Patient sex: F
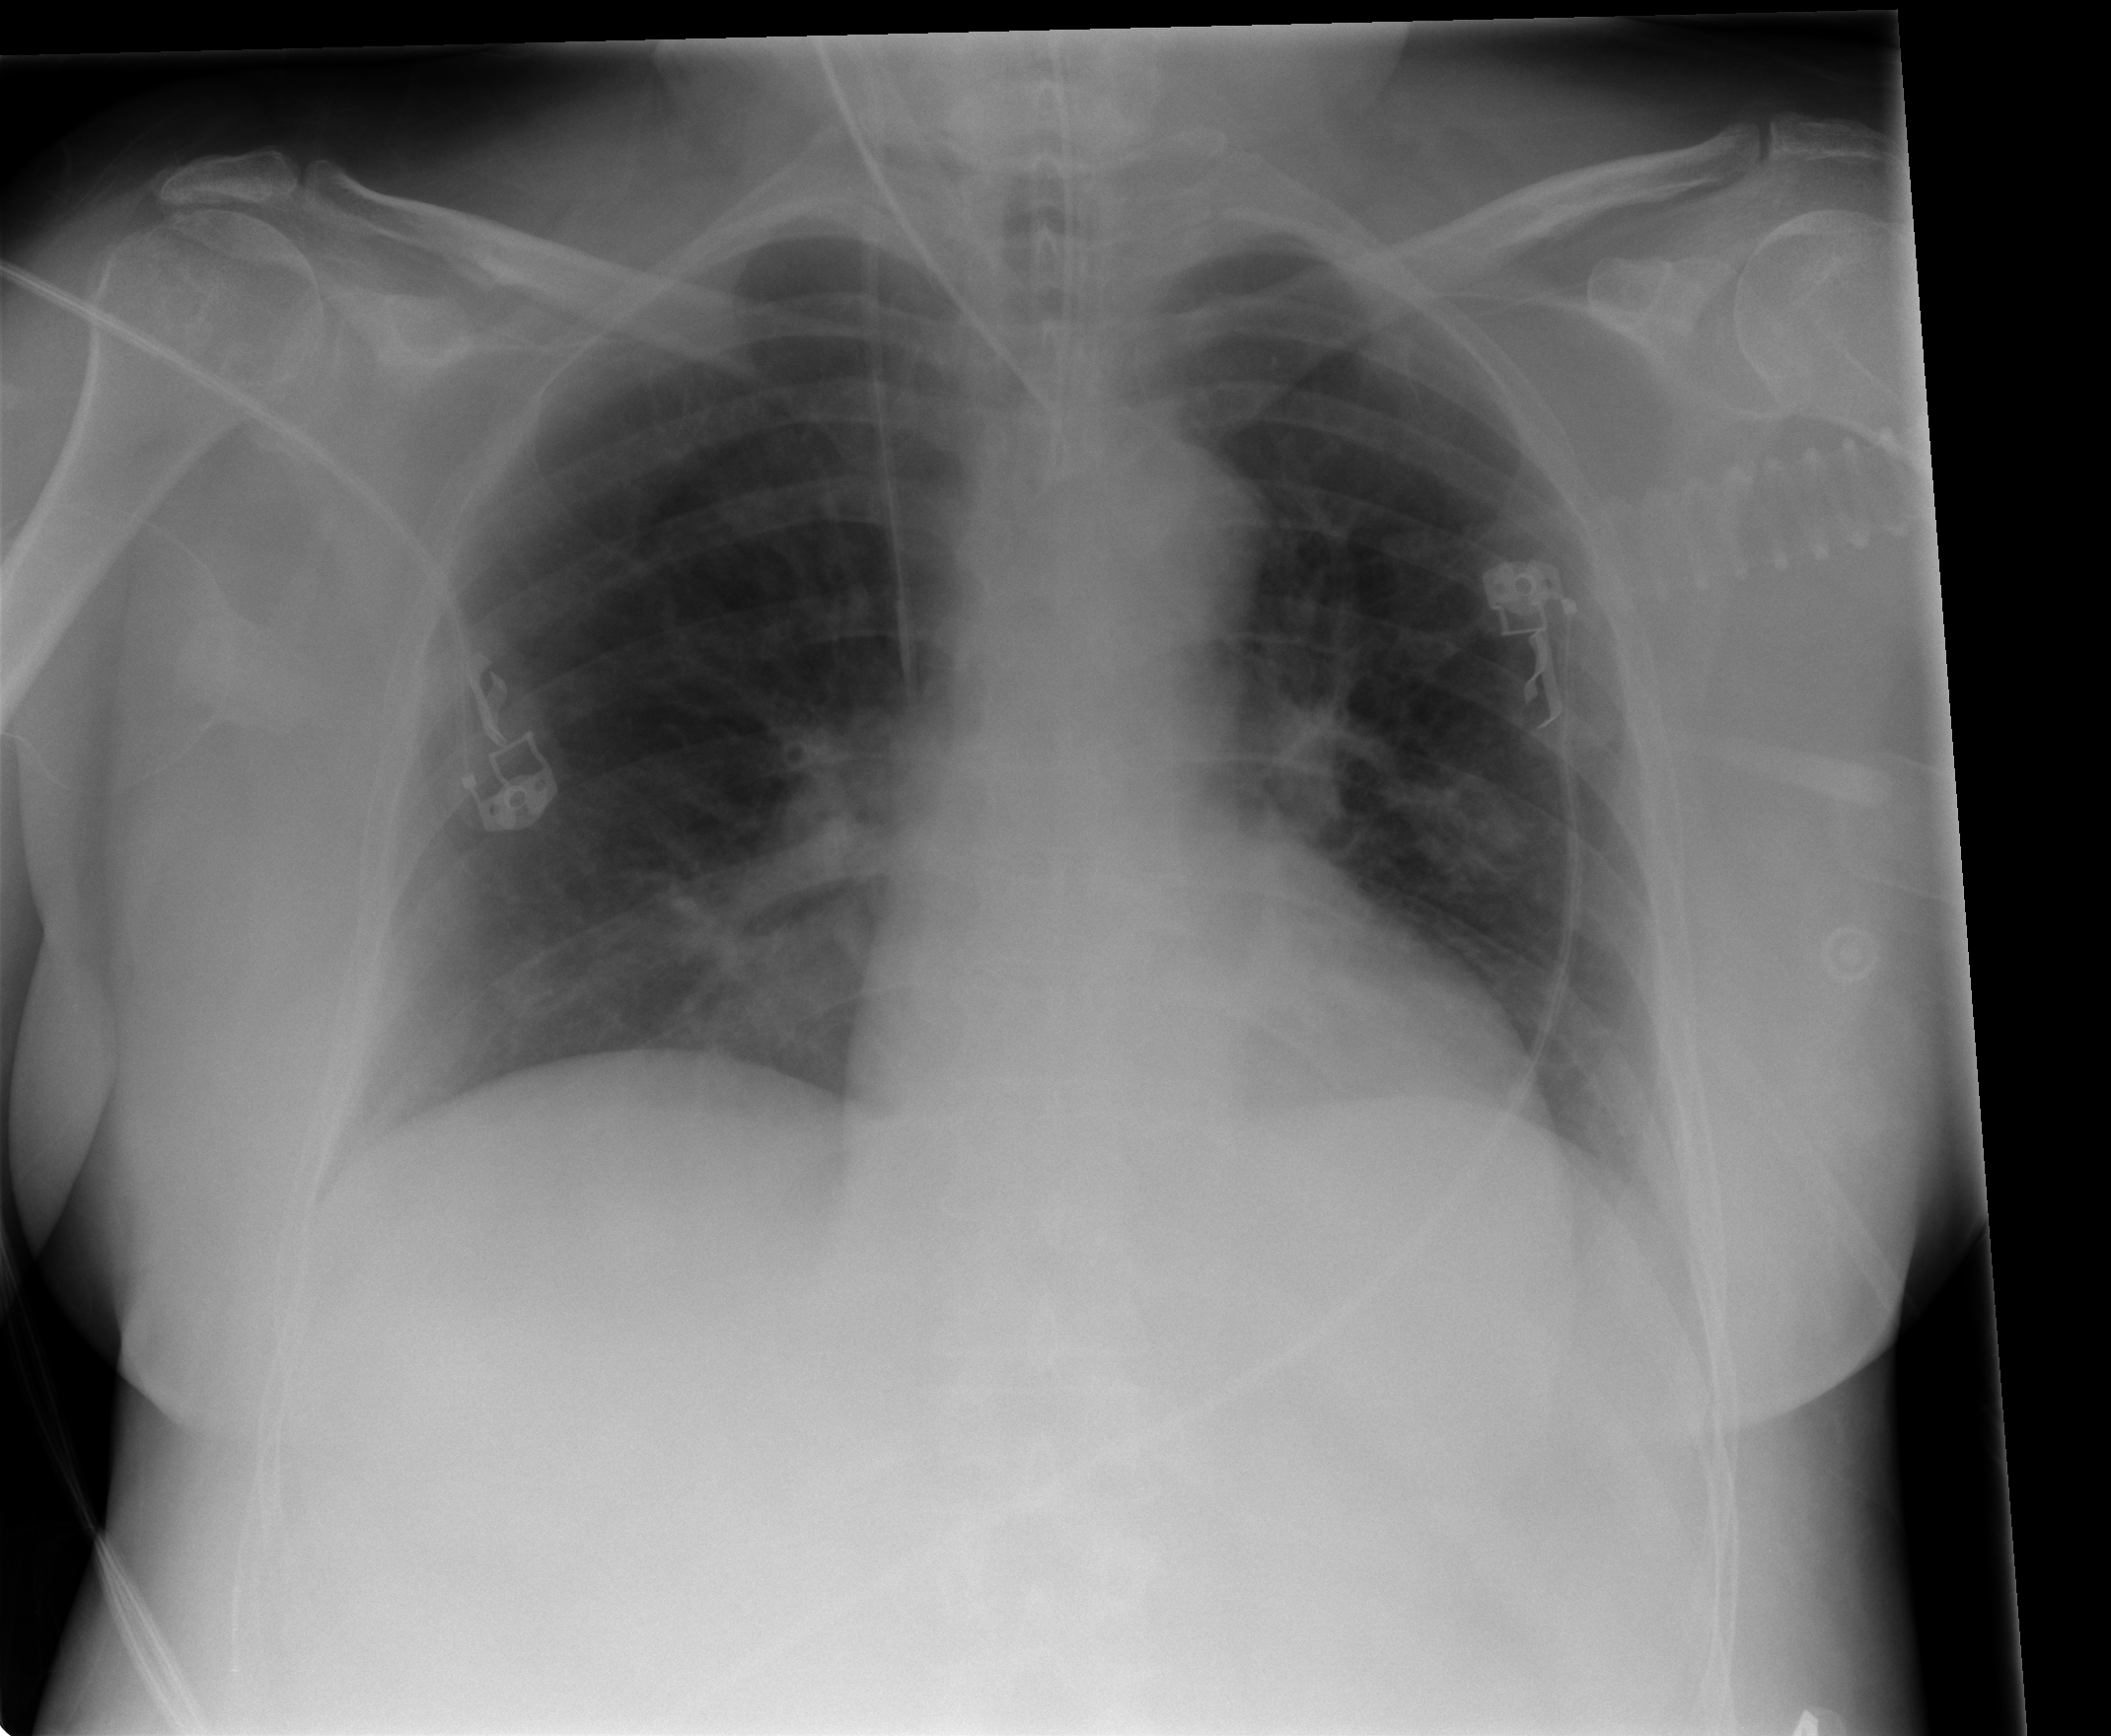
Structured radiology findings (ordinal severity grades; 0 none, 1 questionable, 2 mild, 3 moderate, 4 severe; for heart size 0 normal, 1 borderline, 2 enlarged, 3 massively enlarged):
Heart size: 0
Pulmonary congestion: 1
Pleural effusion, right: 0
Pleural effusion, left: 0
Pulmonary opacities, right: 0
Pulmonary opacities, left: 0
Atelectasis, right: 2
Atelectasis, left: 2